Question: Continuing with my <URL>, I want to show the following expression in explicit viewable form in mma:

Even if in the case I give a11, ..., b11, ... explicit numbers, I still want it to be (0&&1)||(1&&1) in unevaluated form. Can anyone please help?
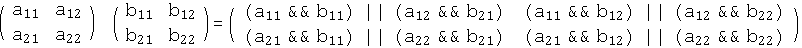
Answer: I don't think this is a really good idea (overloading internal functions and all; and && is And not BitAnd, which you wanted to use in the previous question), but you asked for it and you get it:
'''
CircleTimes[a_?MatrixQ, b_?MatrixQ] :=
Inner[HoldForm[BitAnd[##]] &, a, b, HoldForm[BitOr[##]] &]
Unprotect[BitAnd];
Unprotect[BitOr];
BitAnd /: Format[BitAnd[a_, b_]] := a && b;
BitOr /: Format[BitOr[a_, b_]] := a || b;
Protect[BitAnd];
Protect[BitOr]
mat1 = Array[Subscript[a, #1, #2] &, {2, 2}];
mat2 = Array[Subscript[b, #1, #2] &, {2, 2}];
'''

The advantage of defining the operation as CircleTimes is that you get the CircleTimes symbol and operator for free.